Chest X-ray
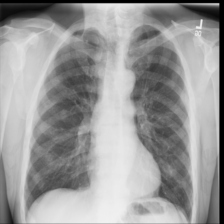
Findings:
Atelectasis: negative
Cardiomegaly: negative
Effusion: negative
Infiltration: positive
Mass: negative
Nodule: negative
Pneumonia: negative
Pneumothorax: negative
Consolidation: negative
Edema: negative
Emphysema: negative
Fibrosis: negative
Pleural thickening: negative
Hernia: negative